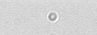
Label: camera_spot